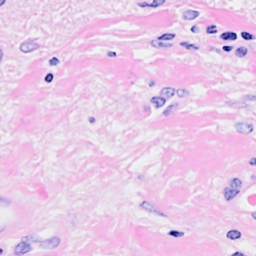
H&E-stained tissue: Breast